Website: apple
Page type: customer-info-address
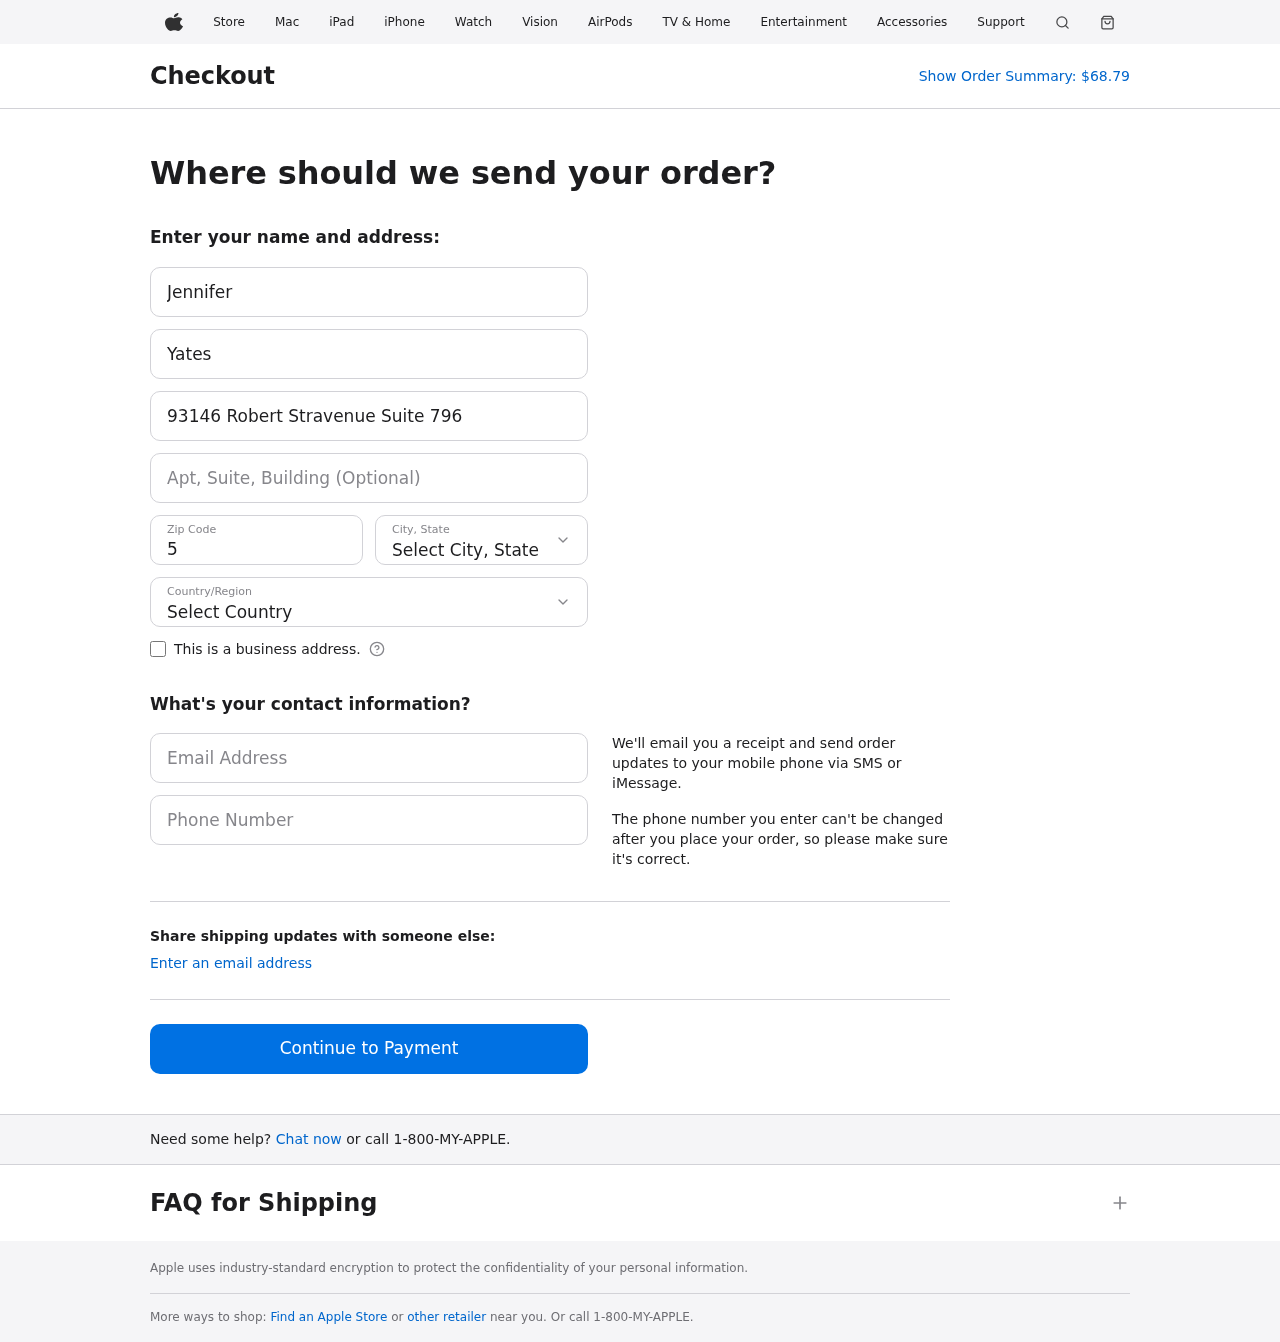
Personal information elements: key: PII_CITY_STATE
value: South Brandon, CA
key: PII_COUNTRY
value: United States
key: PII_EMAIL
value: jennifer_yates@yahoo.com
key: PII_FIRSTNAME
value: Jennifer
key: PII_LASTNAME
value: Yates
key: PII_PHONE
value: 9618124256
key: PII_POSTCODE
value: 56137
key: PII_STREET
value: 93146 Robert Stravenue Suite 796
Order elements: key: ORDER_TOTAL
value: $68.79